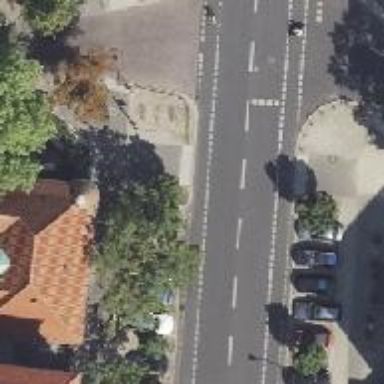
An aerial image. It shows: Asphalt footway with unmarked crossing.